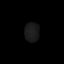
Tissue: lung
Cell type: T cells
Senescence score: 0.2324
Nuclear area (px): 276
Mean DAPI intensity: 26.199